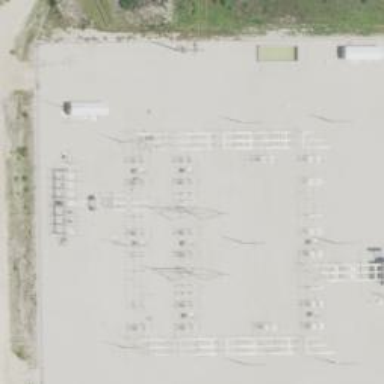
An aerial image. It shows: Switch used for power control.